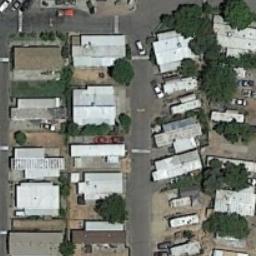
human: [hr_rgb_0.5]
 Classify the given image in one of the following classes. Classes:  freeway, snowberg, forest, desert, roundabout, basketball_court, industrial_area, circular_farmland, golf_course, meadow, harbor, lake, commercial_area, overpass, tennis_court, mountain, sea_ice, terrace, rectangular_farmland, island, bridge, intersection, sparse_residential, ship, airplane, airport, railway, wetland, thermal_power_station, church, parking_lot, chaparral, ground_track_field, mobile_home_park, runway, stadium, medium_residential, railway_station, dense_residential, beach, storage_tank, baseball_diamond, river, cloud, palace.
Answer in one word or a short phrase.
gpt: mobile_home_park